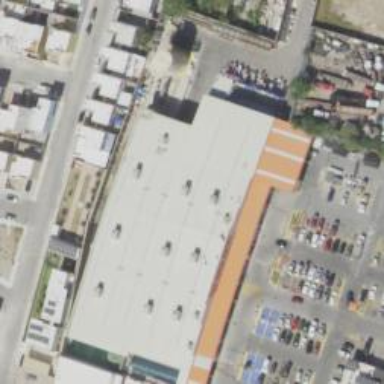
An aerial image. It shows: Hardware shop inside building.